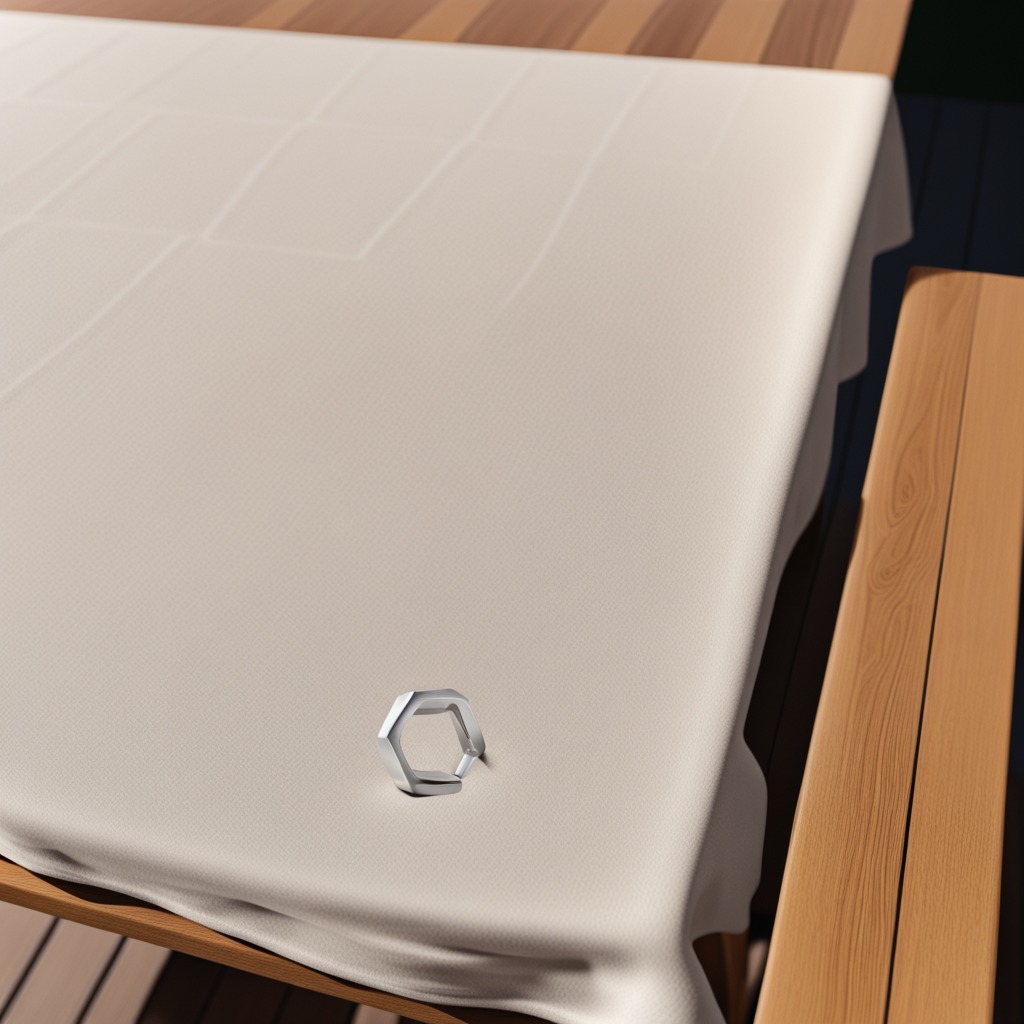
A metal nut is lying on the wooden table in an outdoor workshop during daytime bright natural light soft shadows worn but beneath the cloth.